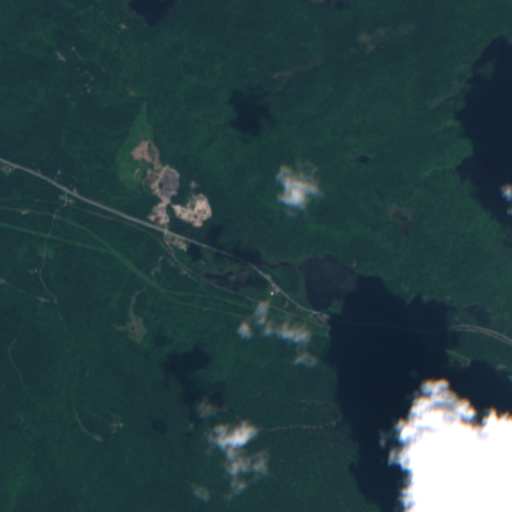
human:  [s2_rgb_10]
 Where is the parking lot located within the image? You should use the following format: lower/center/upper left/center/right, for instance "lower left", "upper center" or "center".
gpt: The parking lot is located in the upper left of the image.
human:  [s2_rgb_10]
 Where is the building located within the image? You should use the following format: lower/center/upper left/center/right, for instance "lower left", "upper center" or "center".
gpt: The building is located in the upper left of the image.
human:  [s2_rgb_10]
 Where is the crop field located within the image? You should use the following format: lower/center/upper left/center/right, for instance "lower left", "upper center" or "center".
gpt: There is no crop field in the image.